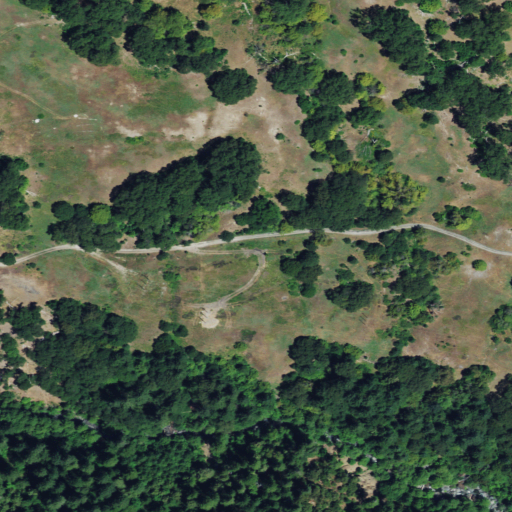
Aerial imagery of plain(s) in California named Big Opening containing shrub, grassland, evergreen forest, mixed forest, open development, and deciduous forest